Question: I'm experimenting with helm, after using icicles for a long time.
I used the popular solarized-dark colour scheme by default most of the time, and helm seems to be choosing particularly unreadable colors:

...how can I advise helm to select more useful colors? Hopefully so it works well when I switch to solarized-light as well.
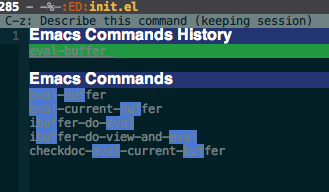
Answer: When I first tried the solarized theme, I had a similar problem with 'helm' menus as shown above. The highlighting on 'diff' and 'magit' were even worse.

I started to try to fix this myself but I eventually realized that there are at least three different versions of the solarized theme currently in MELPA. The one called 'solarized-theme' is the one you want. The helm selection bar is very subtle and underlined, like below.